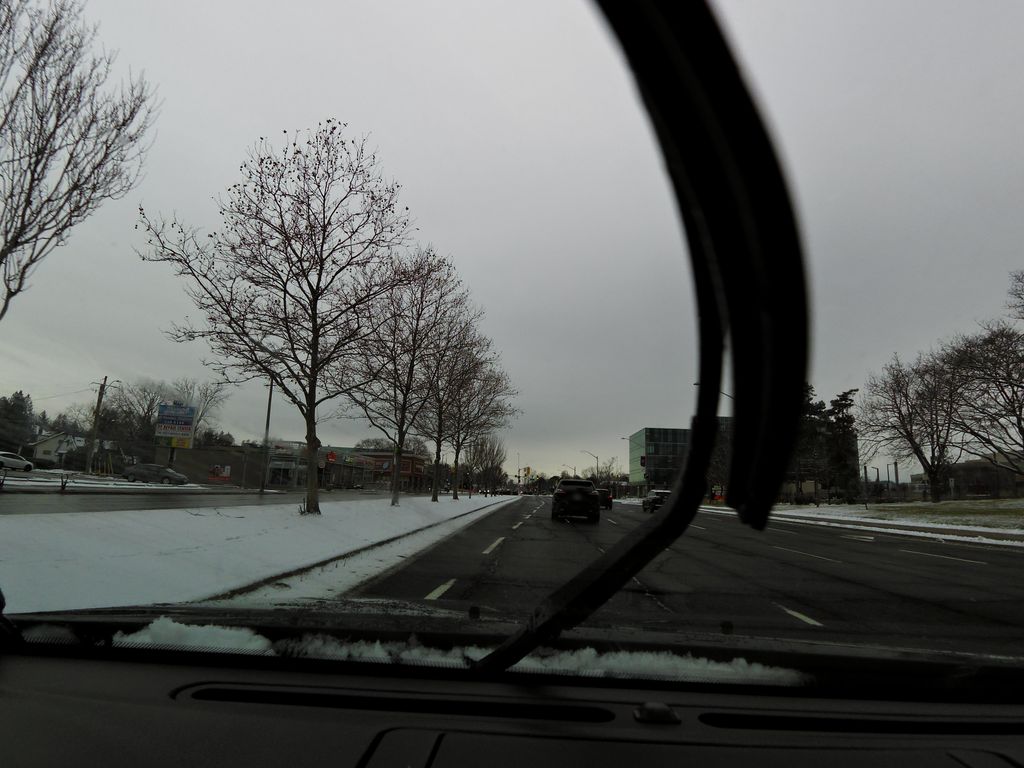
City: hamilton